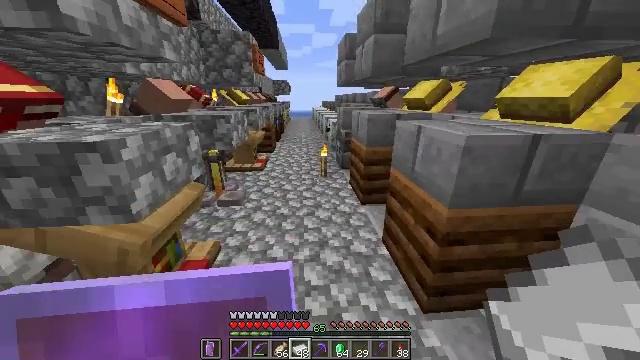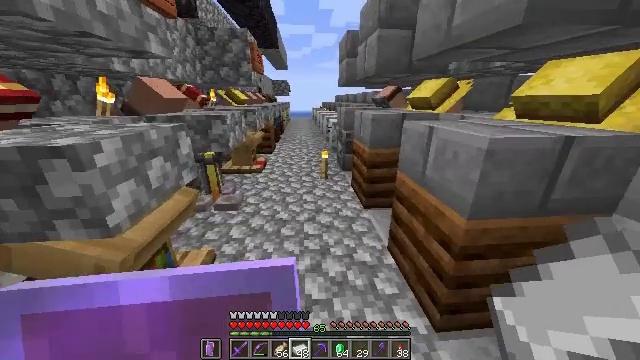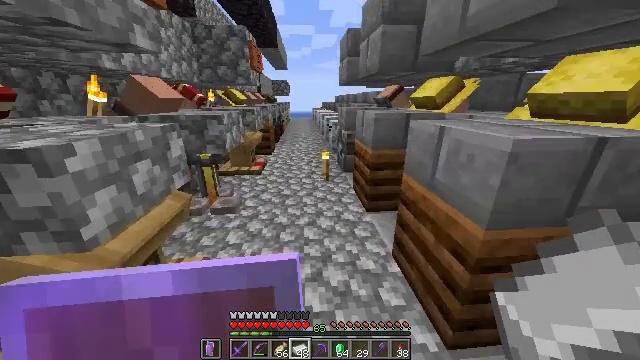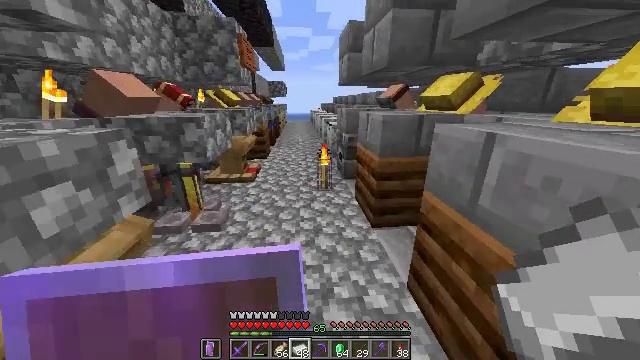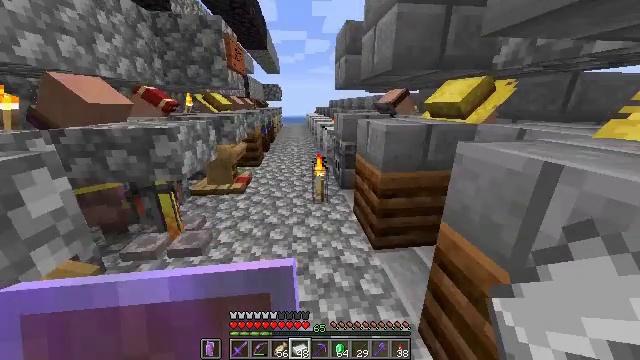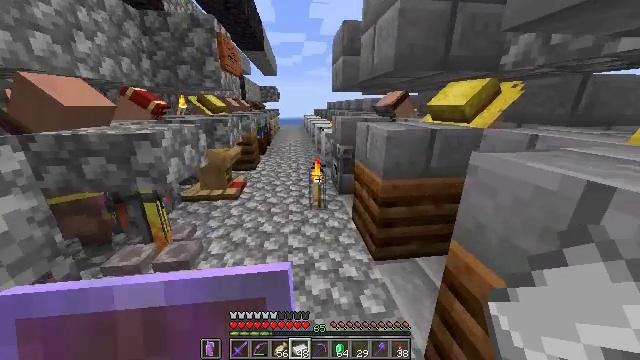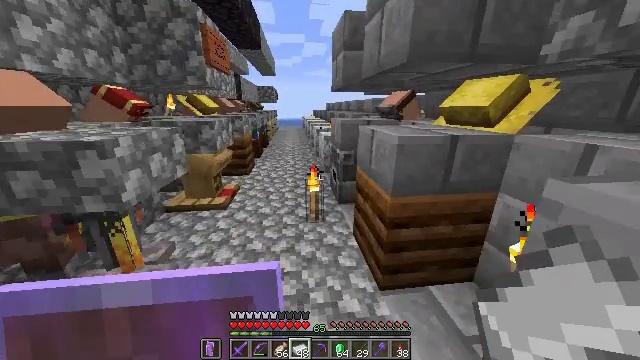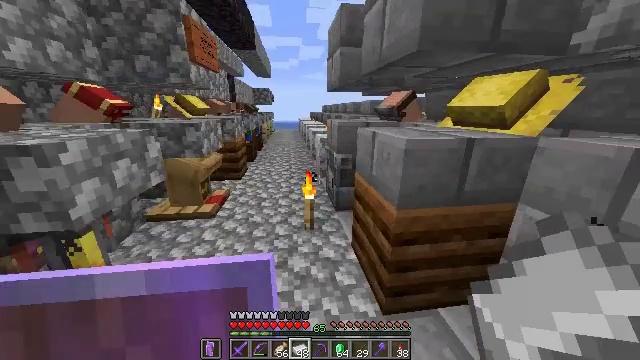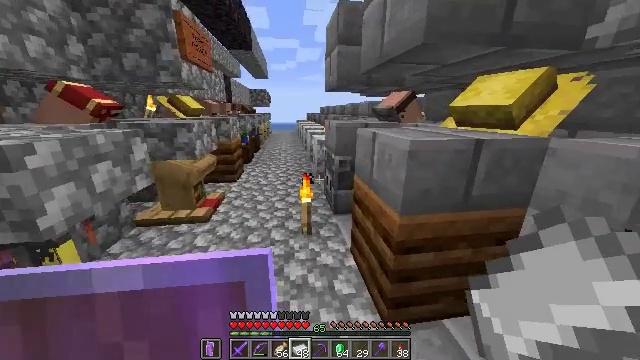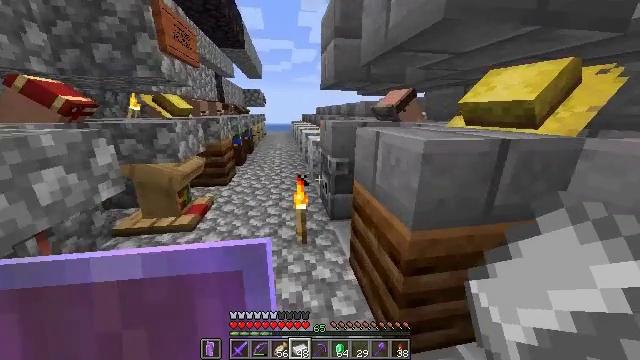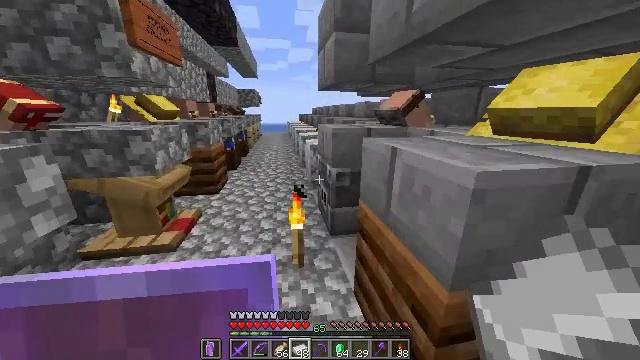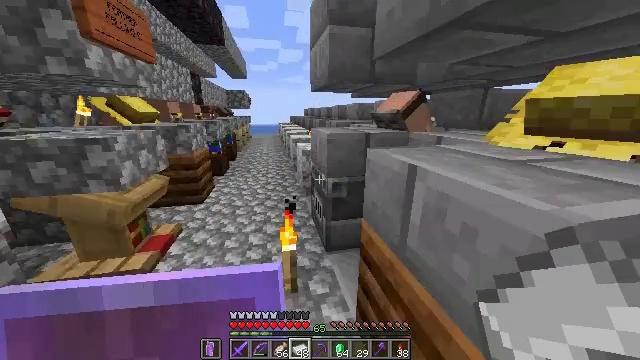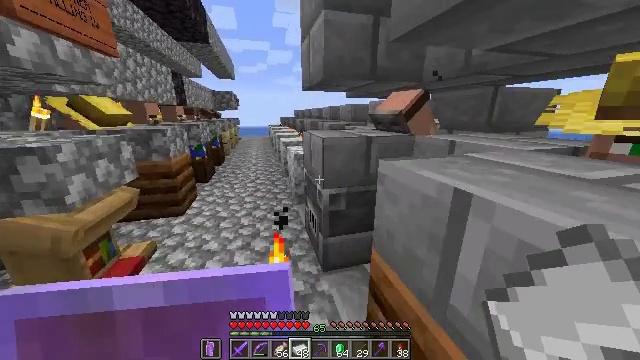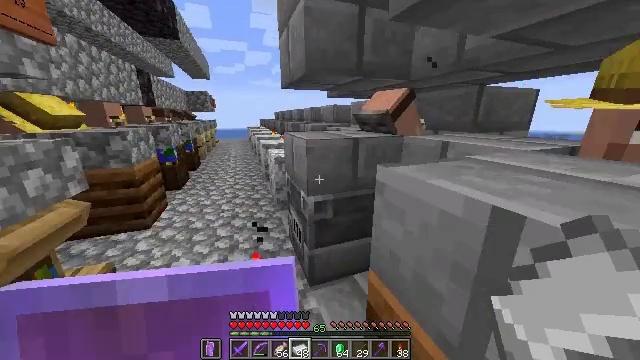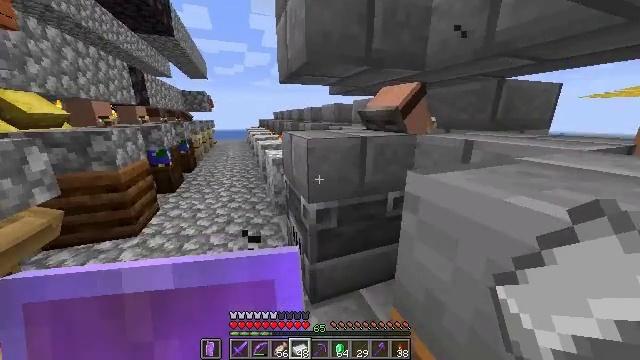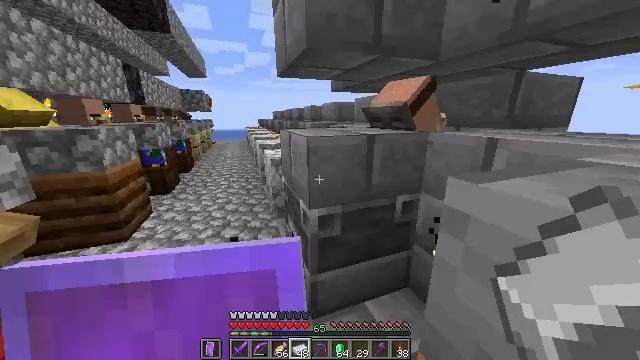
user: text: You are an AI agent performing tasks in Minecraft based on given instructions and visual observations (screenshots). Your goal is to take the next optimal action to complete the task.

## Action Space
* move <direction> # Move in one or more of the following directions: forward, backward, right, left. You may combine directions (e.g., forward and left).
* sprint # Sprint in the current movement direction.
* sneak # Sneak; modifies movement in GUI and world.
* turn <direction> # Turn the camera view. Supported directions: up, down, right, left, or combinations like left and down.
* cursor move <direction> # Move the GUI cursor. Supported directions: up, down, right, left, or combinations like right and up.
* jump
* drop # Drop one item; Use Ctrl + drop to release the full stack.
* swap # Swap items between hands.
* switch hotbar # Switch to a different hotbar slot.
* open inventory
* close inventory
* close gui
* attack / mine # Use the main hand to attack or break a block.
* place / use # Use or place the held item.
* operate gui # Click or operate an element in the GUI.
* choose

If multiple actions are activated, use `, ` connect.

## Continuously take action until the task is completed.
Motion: motion action
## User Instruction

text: Open a crafting table and make chainmail boots.
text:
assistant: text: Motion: move forward, sprint
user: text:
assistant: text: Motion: move forward, sprint
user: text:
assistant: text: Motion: move forward, sprint
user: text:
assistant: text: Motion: move forward, sprint, turn right
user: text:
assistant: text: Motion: move forward, sprint
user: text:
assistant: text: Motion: move forward, sprint
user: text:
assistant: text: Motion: move forward, sprint
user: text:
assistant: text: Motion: move forward, sprint
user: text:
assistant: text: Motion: move forward, sprint, turn right
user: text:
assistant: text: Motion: move forward, sprint
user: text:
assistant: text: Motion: move forward, sprint, turn right
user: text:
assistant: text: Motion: move forward, sprint, turn right
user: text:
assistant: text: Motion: move forward, sprint, turn right
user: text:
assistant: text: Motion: move forward, sprint
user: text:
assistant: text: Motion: move forward, sprint
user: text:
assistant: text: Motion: move forward, sprint
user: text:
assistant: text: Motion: move forward, sprint, turn right
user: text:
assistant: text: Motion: move forward, sprint, turn right
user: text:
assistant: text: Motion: move forward, sprint, turn right
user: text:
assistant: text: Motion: move forward, sprint
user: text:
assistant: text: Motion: move forward, sprint
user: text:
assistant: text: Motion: move forward and move right, sprint
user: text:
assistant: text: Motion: move forward and move right, sprint, turn left
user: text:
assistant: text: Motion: move forward and move right, sprint, turn left and up
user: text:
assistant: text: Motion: move forward and move right, sprint, turn left and up
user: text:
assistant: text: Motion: move forward, turn left
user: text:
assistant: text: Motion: no_op
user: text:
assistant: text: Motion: no_op
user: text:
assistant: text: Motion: no_op
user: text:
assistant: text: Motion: use / place